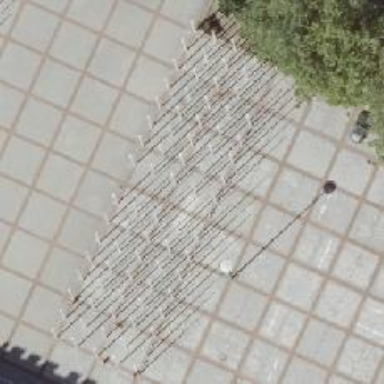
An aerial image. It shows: Flagpole structure.